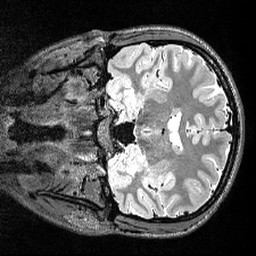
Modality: T2w
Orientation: coronal
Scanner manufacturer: siemens
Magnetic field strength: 3 T
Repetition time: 3.2 s
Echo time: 0.566 s